Question: I'm working on some code to insert a link to a dupe in the SO close question popup:

What happens when you manually insert a link to a question in the textbox is that some JS kicks in and fetches the question belonging to the URL. However when I insert an URL using javascript (Chrome extension) into the textbox the SO javascript never kicks in to retrieve the question. The code I am using to insert the URL of the dupe is:
'''
$(document).on('click', '.cvhelper-dupelist li', function() {
var url = $('a', this).attr('href');
var $dupeBox = $('#duplicate-question');
$dupeBox.val(url);
});
'''
The above code successfully inserts the link in the textbox, however for some reason the SO javascript never kicks in to retrieve the question.
I've also tried the following to maybe force it to no avail:
'''
$dupeBox.change();
'''
and
'''
$dupeBox.keyup();
'''
To test what is happening you could open up the close as dupe popup (as above) of a random question and run:
'''
$('#duplicate-question').val('http://stackoverflow.com/questions/<PHONE>/headers-already-sent-by-php');
'''
in the browsers console.
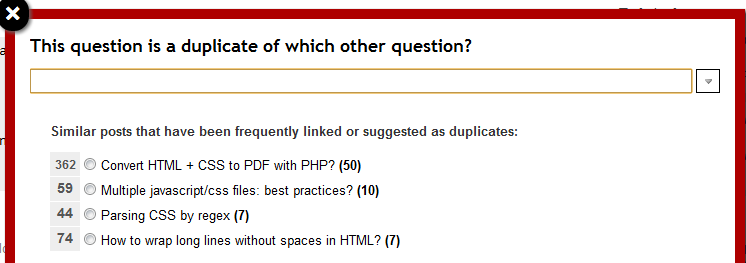
Answer: I think I figured out one way, but it's rather fragile:
'''
$dupeBox.data('events').keydown[1].handler({keyCode: 13})
'''
This triggers the second keydown event handler of this element. And gives a keyCode for the stubbed event object.
found a better way:
You can construct a <URL> object with:
'''
var e = jQuery.Event("keydown", { keyCode: 64 });
'''
And trigger the event with this object:
'''
$dupeBox.trigger(e)
'''
The problem was that the SO code checked whether there was something in the event object:
'''
e(d).keydown(c).bind("paste", null, function(a) {
a.which || c(this)
})
'''